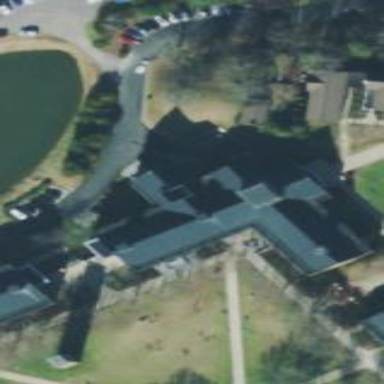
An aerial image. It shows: School building.